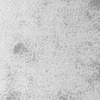
Atmospheric dust classification: not_dusty